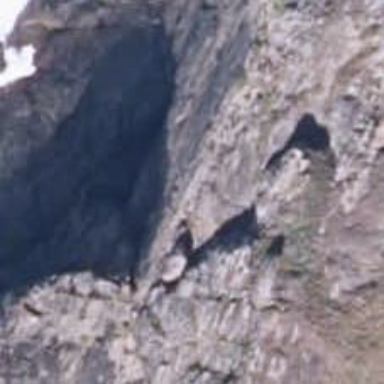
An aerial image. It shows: Cliff in nature.